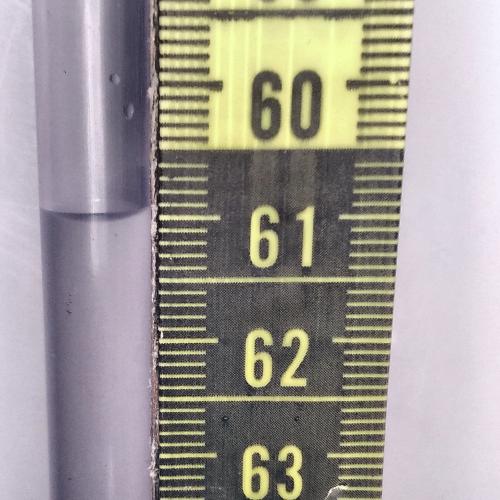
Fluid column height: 61.0 cm